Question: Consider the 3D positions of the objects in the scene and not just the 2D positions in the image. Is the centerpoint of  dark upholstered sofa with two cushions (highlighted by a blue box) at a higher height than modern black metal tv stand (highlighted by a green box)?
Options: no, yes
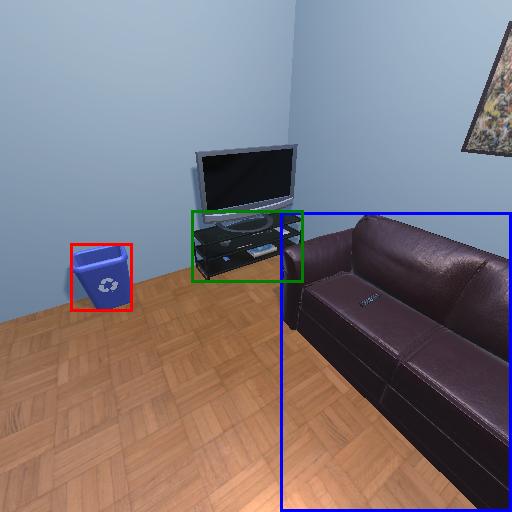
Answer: no